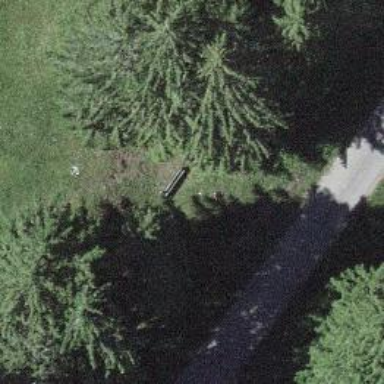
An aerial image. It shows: Bench.